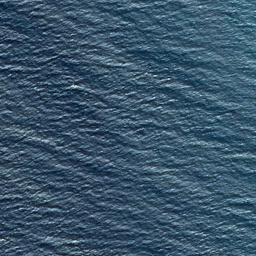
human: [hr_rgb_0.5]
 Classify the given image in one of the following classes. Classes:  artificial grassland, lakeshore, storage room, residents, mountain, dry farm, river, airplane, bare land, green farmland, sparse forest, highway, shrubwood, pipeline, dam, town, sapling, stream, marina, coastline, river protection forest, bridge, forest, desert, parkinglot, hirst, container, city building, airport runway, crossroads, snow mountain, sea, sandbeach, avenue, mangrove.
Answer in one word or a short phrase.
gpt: sea